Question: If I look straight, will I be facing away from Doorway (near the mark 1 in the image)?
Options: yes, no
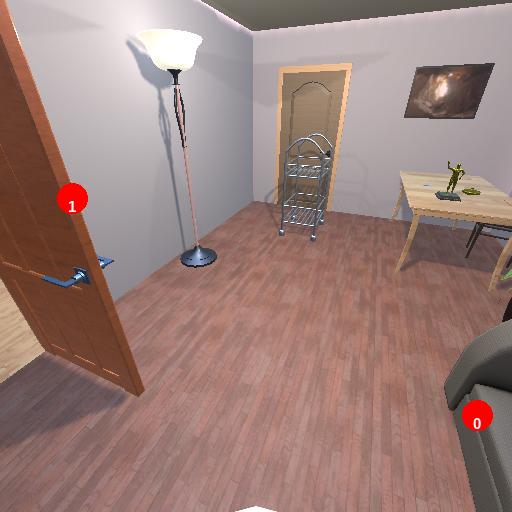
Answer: yes